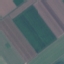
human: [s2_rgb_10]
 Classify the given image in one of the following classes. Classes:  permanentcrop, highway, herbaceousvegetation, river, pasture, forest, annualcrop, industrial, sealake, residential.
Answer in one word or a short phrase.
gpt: AnnualCrop